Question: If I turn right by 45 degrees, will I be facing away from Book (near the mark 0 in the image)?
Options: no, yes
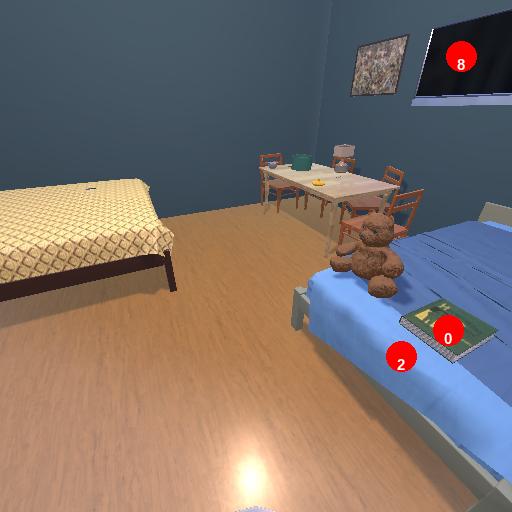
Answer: no